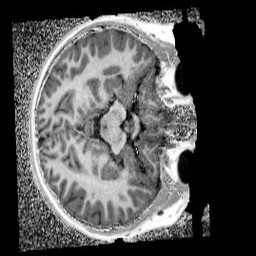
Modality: UNIT1_denoised
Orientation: axial
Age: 11
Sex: male
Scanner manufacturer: siemens
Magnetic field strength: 3 T
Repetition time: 4 s
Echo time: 0.00299 s